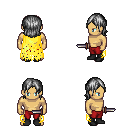
a pixel art fantasy rpg character, male body template, human, tanned skin, yellow tattered cape, red pants, gray long bangs hairstyle, black shoes, dagger, four views (front, back, left, right), 2x2 character sprite sheet, small pixel art, hard edges, no anti-aliasing